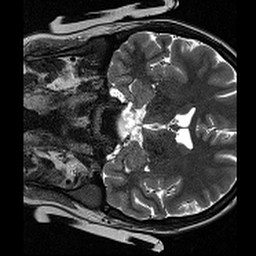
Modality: T2w
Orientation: coronal